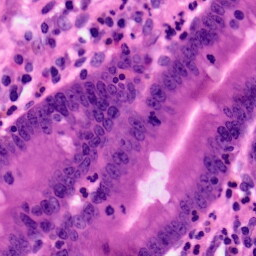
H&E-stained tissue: Pancreatic